【题型】选择题　【知识点】平面几何　【难度】easy
如图, 在边长相同的小正方形网格中, 点 $A, B, C, D$ 都在这些小正方形的顶点上, $AB$ 与 $CD$ 相交于点 $P$, 则 $\angle APD$ 的余弦值为( )

A. $\frac{1}{2}$
B. $\frac{\sqrt{2}}{2}$
C. $\frac{\sqrt{5}}{5}$
D. $\frac{2\sqrt{5}}{5}$
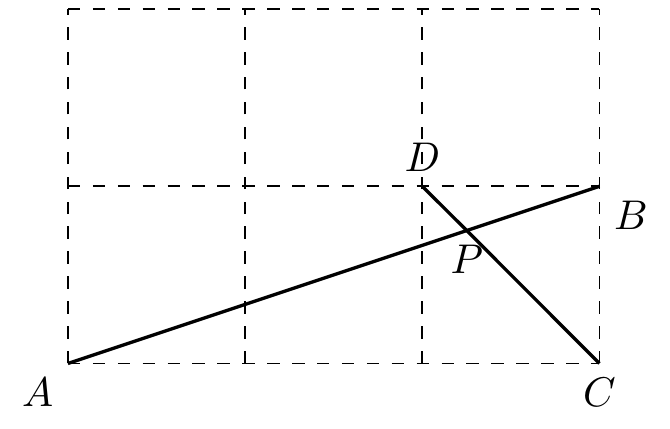
【解答】
解：取格点 $E$, 连接 $AE, BE$, 如图：

设网格中的小正方形的边长为 1,

则 $BE = \sqrt{1^2 + 1^2} = \sqrt{2}$,

$AE = \sqrt{2^2 + 2^2} = 2\sqrt{2}$,

$AB = \sqrt{3^2 + 1^2} = \sqrt{10}$。

$\because BE^2 + AE^2 = 2 + 8 = 10$,

$AB^2 = 10$,

$\therefore BE^2 + AE^2 = AB^2$。

$\therefore \angle AEB = 90^\circ$。

由题意：$\angle EBD = \angle CDB = 45^\circ$。

$\because \angle APD = \angle CDB + \angle PBD = 45^\circ + \angle PBD$,

$\angle ABE = \angle DBE + \angle PBD = 45^\circ + \angle PBD$,

$\therefore \angle APD = \angle ABE$。

在 $\text{Rt}\triangle ABE$ 中, $\cos \angle ABE = \frac{BE}{AB} = \frac{\sqrt{2}}{\sqrt{10}} = \frac{\sqrt{5}}{5}$。

$\therefore \cos \angle APD = \frac{\sqrt{5}}{5}$。

故选：C。
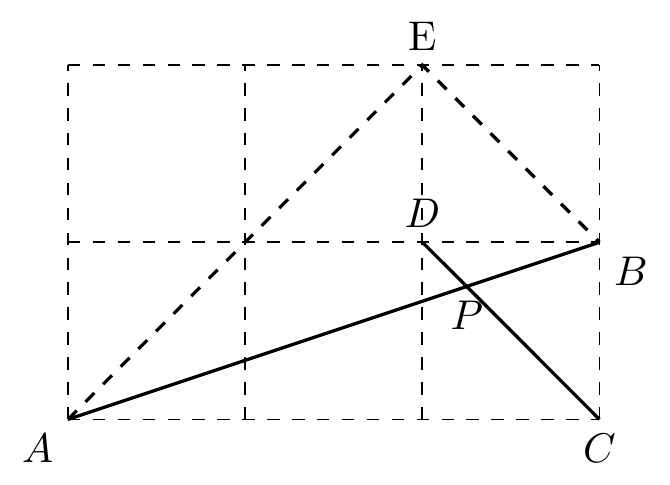